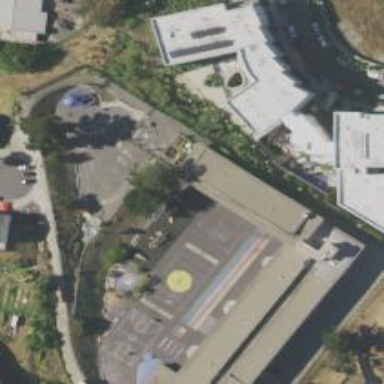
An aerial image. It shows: School.